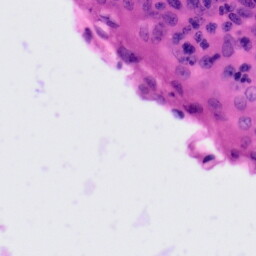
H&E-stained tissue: Tonsil